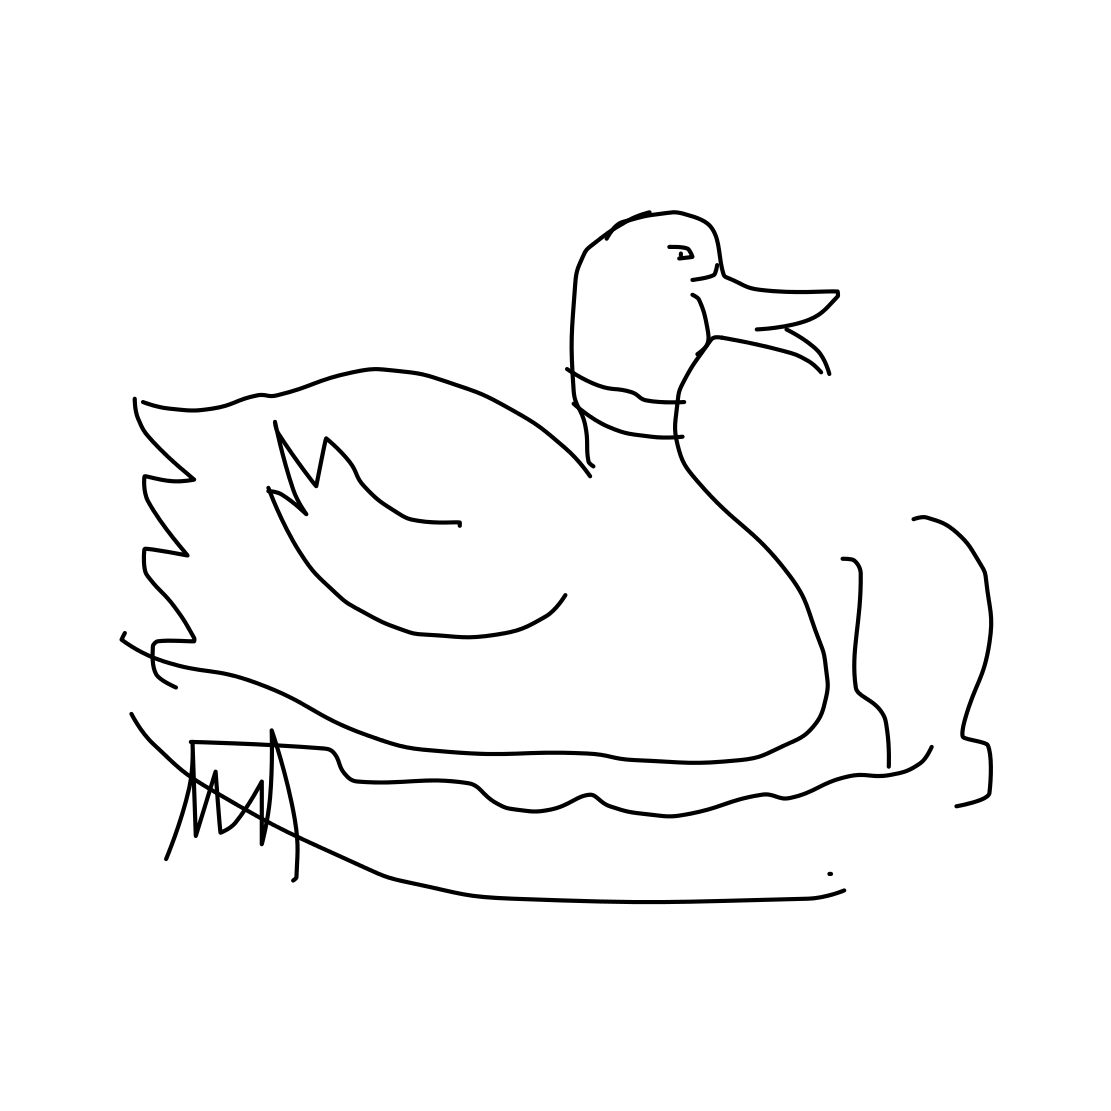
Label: duck